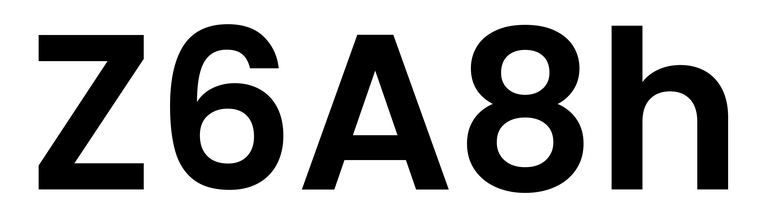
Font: Poppins-SemiBold